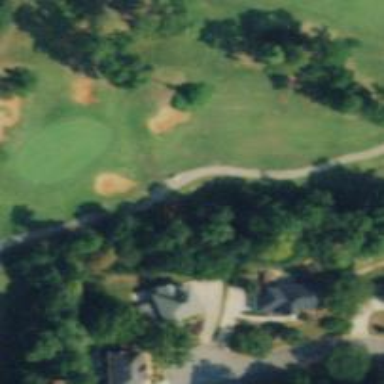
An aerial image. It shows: View of golf hole.